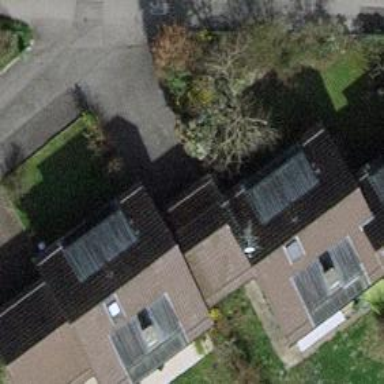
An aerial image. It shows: View of roof of building.